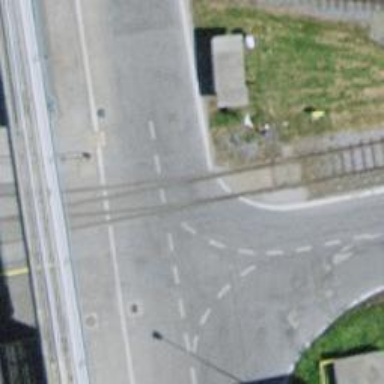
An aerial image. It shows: Single-track railway spur.